Question: I have a Table with multiple columns. Is it possible to create a radio button in each column entry using JFace?
I tried to use 'TableEditor' with this I would only add one radio button to a column not on to all columns. I am pretty new to JFace it would be greatly appreciated if you can guide me further on this.

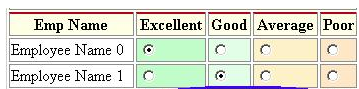
Answer: You should add a radiobutton for every column/row you have in your table, except for column 0.
'''
for (int i = 0; i < employeeCount; i++)
{
TableItem item;
Button radio;
TableEditor editor;
item = new TableItem(table, SWT.NO_FOCUS);
item.setText(0, employees[i]); //Let's assume you have an array of employees' names
radio = new Button(table, SWT.RADIO);
//TODO: setup your radiobutton here (text, behavior, etc.)
editor = new TableEditor(table);
editor.setEditor(radio, item, 1); //1 is the column index (excellent)
editor.layout();
radio = new Button(table, SWT.RADIO);
//TODO: setup your radiobutton here (text, behavior, etc.)
editor = new TableEditor(table);
editor.setEditor(radio, item, 2); //2 is the column index (good)
editor.layout();
radio = new Button(table, SWT.RADIO);
//TODO: setup your radiobutton here (name, text, behavior, etc.)
editor = new TableEditor(table);
editor.setEditor(radio, item, 3); //3 is the column index (average)
editor.layout();
radio = new Button(table, SWT.RADIO);
//TODO: setup your radiobutton here (text, behavior, etc.)
editor = new TableEditor(table);
editor.setEditor(radio, item, 4); //4 is the column index (poor)
editor.layout();
}
'''
That should work.